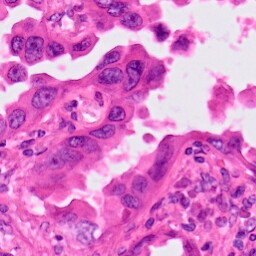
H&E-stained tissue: Lung